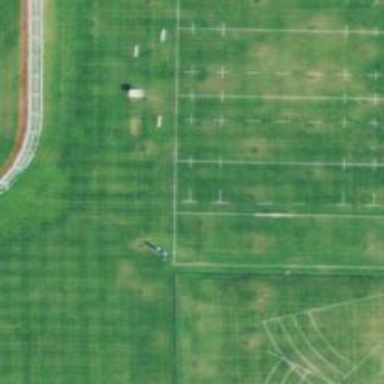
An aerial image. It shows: Recreation ground.